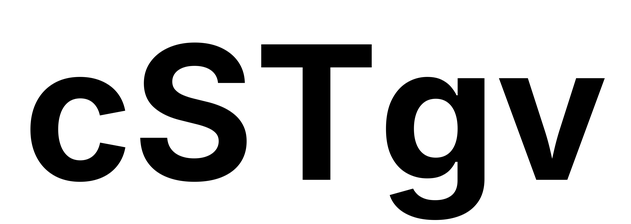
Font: Inter_Bold